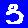
Digit: 3